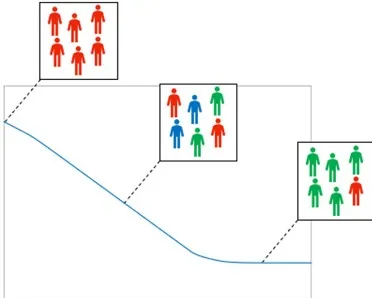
The epidemiological model used in our analyses. B; The vaccination process is modelled by setting. According to the proportion of individuals in the population who have been vaccinated with one () or two () doses. The first vaccine dose is assumed to have effectiveness. And the second vaccine dose has effectiveness , where the values of. And. Are the multiplicative reductions in the susceptibility of individuals who have been vaccinated with one or two vaccine doses, respectively (compared to an unvaccinated host). Vaccine doses are effective. Days after they are administered. This leads to declining population susceptibility as a vaccine is rolled out across the population.
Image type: pathology (papanicolaou)